Question: I have problem. My code is following:
'''
algorythm--- solved
'''
my file 'masiny.txt'
'''
m1 dns mail
m2 none dhcp
m3 none firewall
m4 firewall ftp
m5 mail voice
'''
first column is 'ID', second 'depends' and third 'provide'. Its about virtual machinech, which one provide such of servies, or depend on it.
My problem, hmm, when i run this my script, it frozen by starting machine 'm7'. Why? I think logic is good, but meybe mistake is in this two lines of code:
'''
for j in running: # get running services
if j==dep[i] and i in notstarted: # if important service is running and machnie is unopened
'''
but why this loop is running three times, and then froze?
I am using python 3.3.3
please help, i am sitting with this all day
Thanks :)
error is following
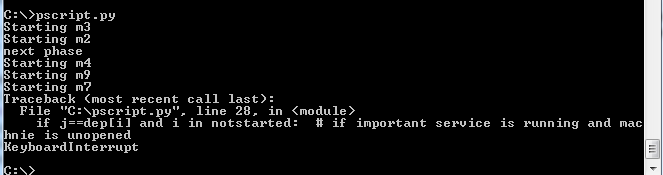
Answer: The problem here is that you can't actually start all of the machines according to the rules. The first few can start:
'''
none > dhcp, firewall
firewall > ftp
ftp > http
http > tele
'''
At that point you can't do any more, but the following are still in 'notstarted' so the code loops indefinitely:
'''
m1 (mail, needs dns)
m5 (voice, needs mail)
m6 (chat, needs voice)
m7 (dns, needs chat)
'''
These machines are in a loop 'dns > chat > voice > mail > dns', so can never be started.